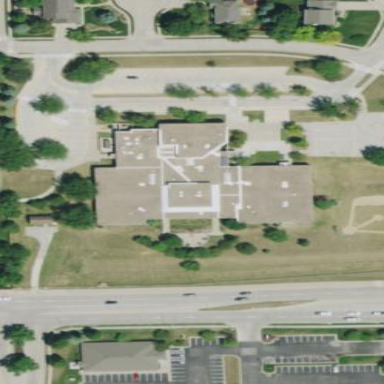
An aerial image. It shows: School building.